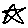
Label: star